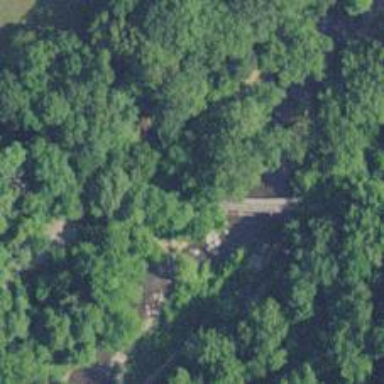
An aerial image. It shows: Abandoned railway.